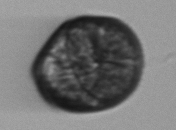
Label: Margalefidinium